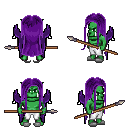
a pixel art fantasy rpg character, male body template, orc, green skin, purple wings, white pants, purple extra-long hairstyle, white slippers, spear, four views (front, back, left, right), 2x2 character sprite sheet, small pixel art, hard edges, no anti-aliasing